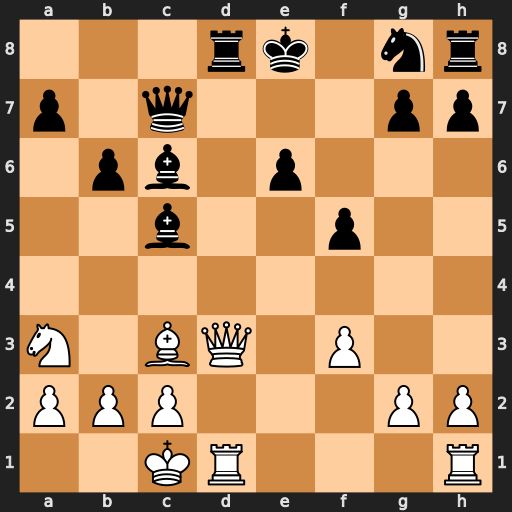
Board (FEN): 3rk1nr/p1q3pp/1pb1p3/2b2p2/8/N1BQ1P2/PPP3PP/2KR3R
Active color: w
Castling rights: k
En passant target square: -
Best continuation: Qxd8+ Qxd8 Rxd8+